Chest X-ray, AP view. Patient: 58 years old, sex F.
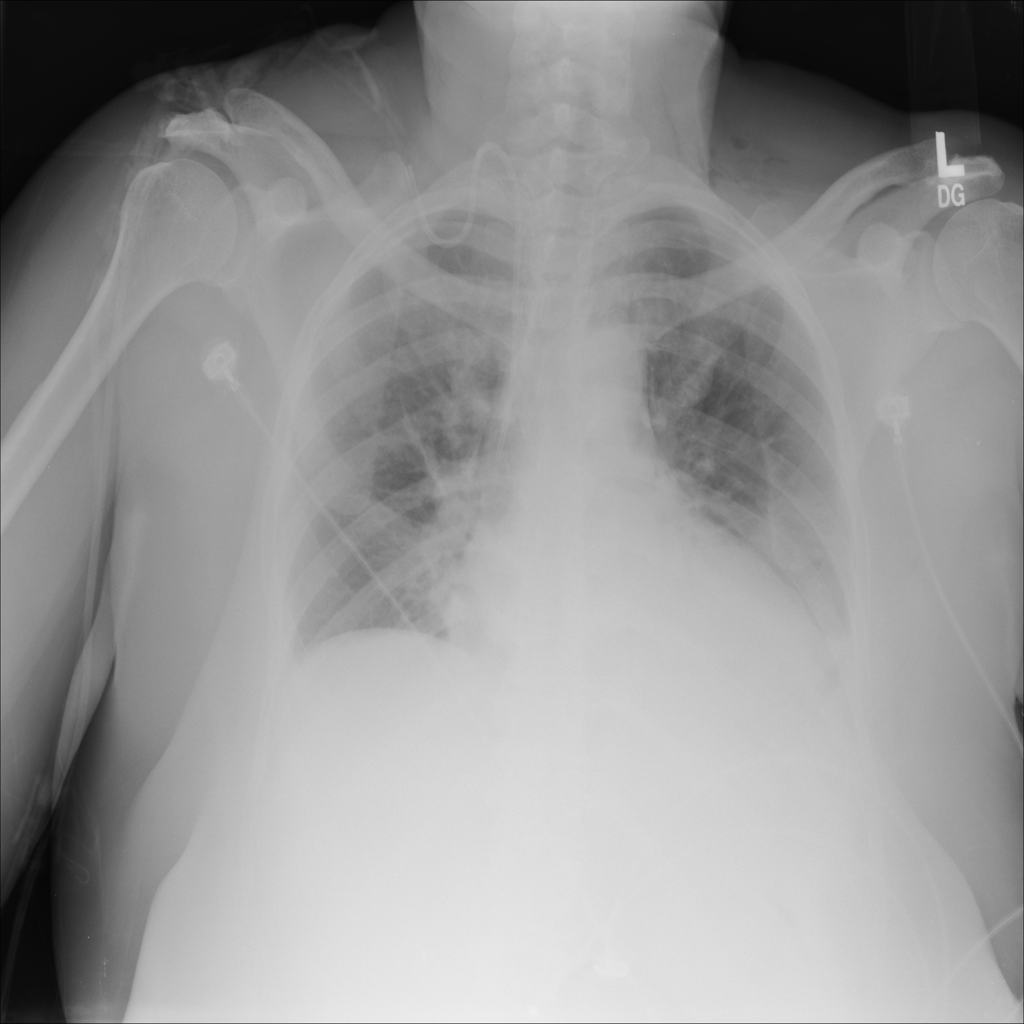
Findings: Atelectasis, Consolidation, Effusion, Emphysema, Infiltration